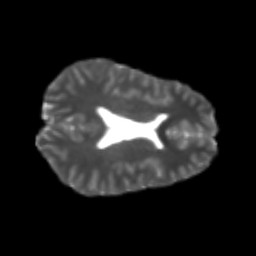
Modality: T2w
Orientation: axial
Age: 21
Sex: male
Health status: healthy
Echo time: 0.074 s